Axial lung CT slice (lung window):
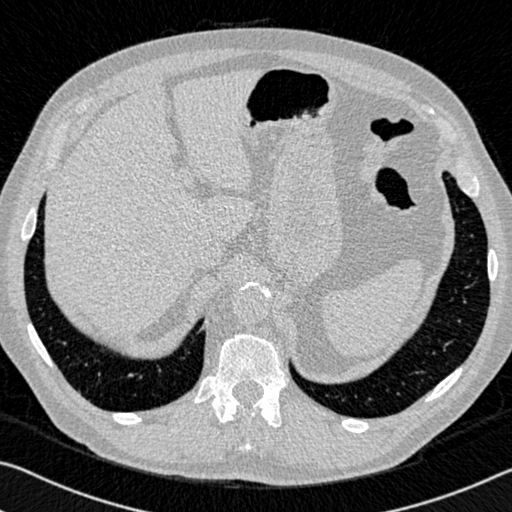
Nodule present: no